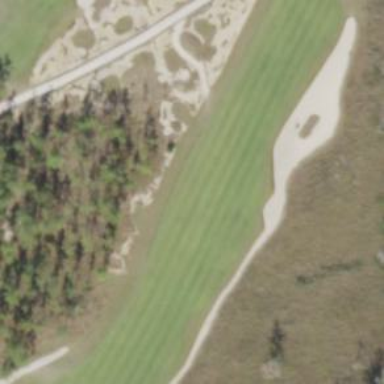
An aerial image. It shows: Golf rough area.